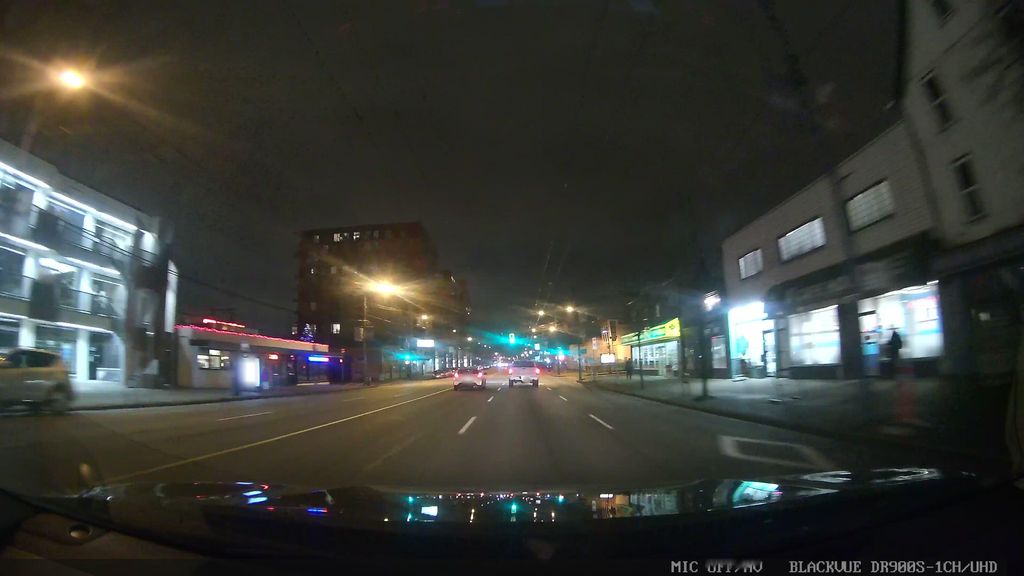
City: vancouver